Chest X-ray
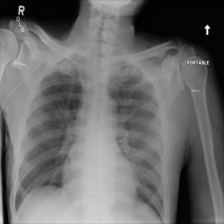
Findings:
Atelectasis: negative
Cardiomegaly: negative
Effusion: negative
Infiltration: negative
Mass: negative
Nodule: negative
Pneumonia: negative
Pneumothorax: negative
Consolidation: negative
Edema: negative
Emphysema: negative
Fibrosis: negative
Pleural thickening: negative
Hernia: negative